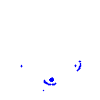
Particle: electron